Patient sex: F
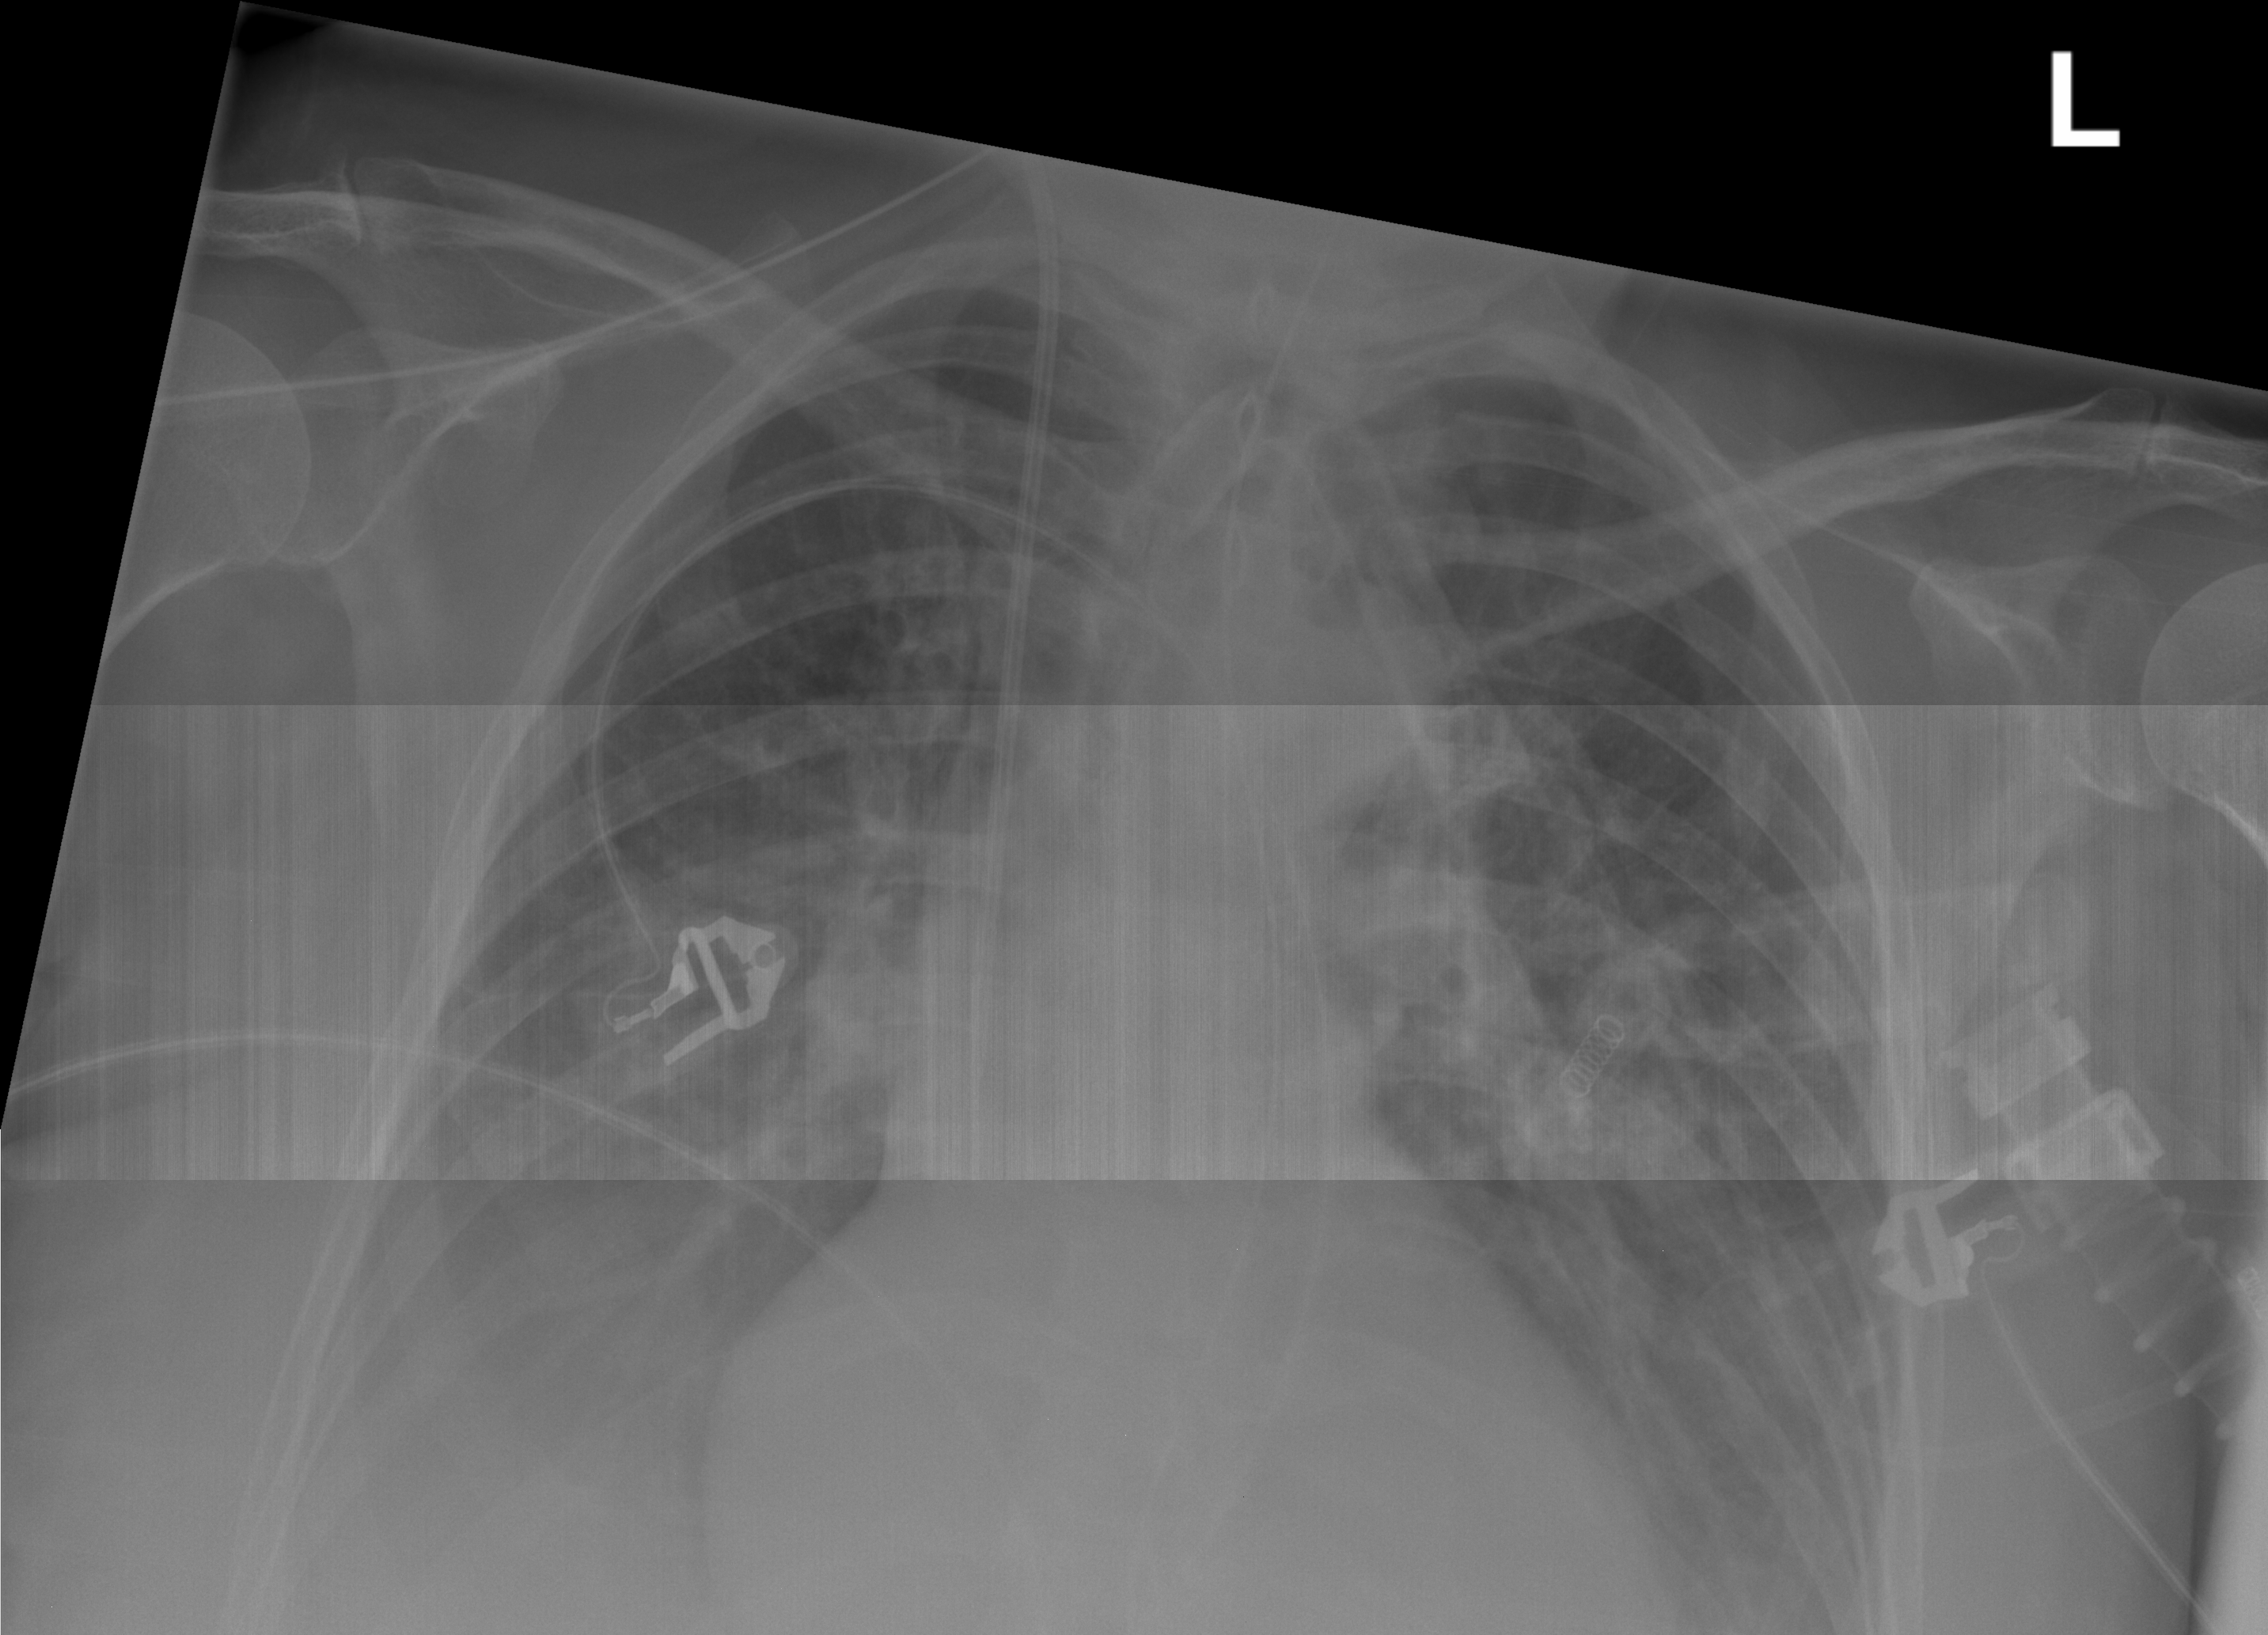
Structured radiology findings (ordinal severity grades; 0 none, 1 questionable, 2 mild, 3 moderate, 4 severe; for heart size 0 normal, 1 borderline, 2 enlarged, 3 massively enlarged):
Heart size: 2
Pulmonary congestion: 2
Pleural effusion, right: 0
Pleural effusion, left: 0
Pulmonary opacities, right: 0
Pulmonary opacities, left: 0
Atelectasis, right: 2
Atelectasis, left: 2